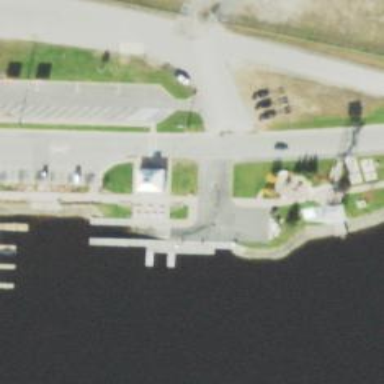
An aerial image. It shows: Slipway on leisure land.